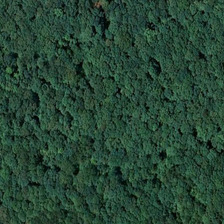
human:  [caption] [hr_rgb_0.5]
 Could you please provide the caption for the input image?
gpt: many green trees are in a forest .

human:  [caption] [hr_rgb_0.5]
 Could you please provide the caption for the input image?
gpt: many green trees are in a forest .

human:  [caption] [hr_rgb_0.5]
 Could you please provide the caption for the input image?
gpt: many green trees are in a forest .

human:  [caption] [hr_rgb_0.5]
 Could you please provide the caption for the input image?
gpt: many green trees are in a forest .

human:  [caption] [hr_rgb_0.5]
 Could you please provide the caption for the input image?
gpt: many green trees are in a forest .